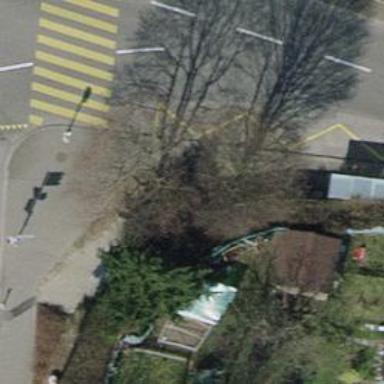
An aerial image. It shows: Bench.